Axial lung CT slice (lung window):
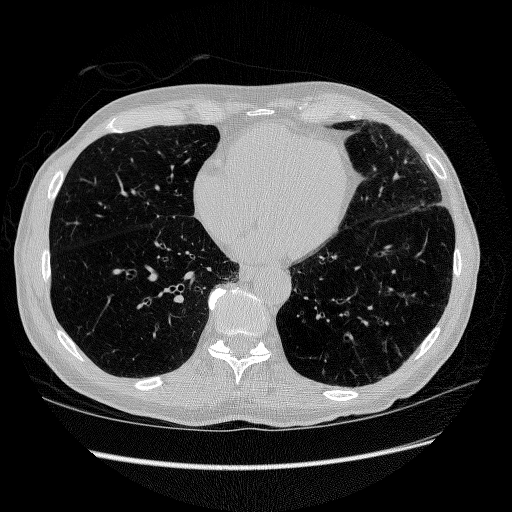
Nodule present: no